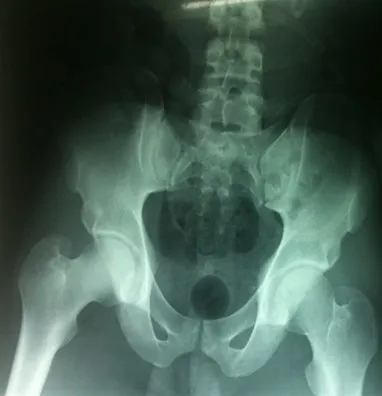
Post reduction radiograph showing the right hip congruency.
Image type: radiology (x_ray)